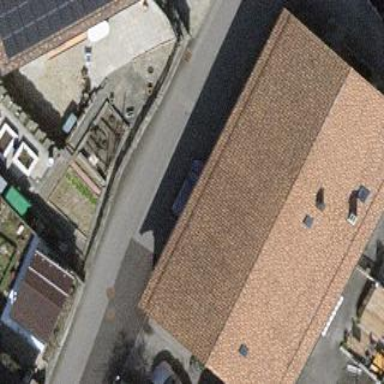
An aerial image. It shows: Simple and straightforward house.